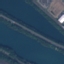
Label: River